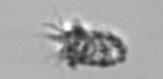
Label: Tintinnopsis